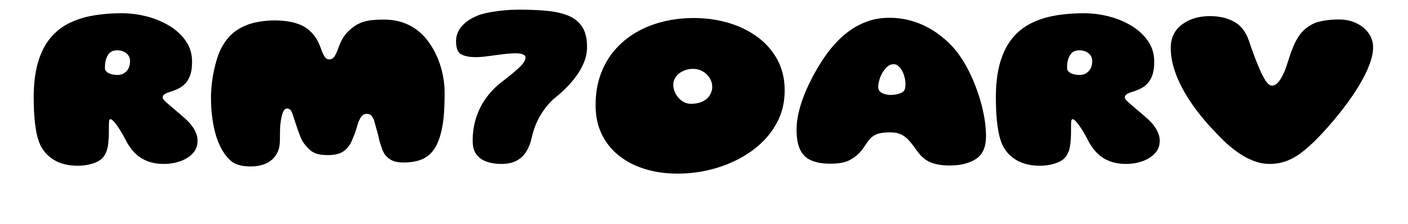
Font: Gluten_Black